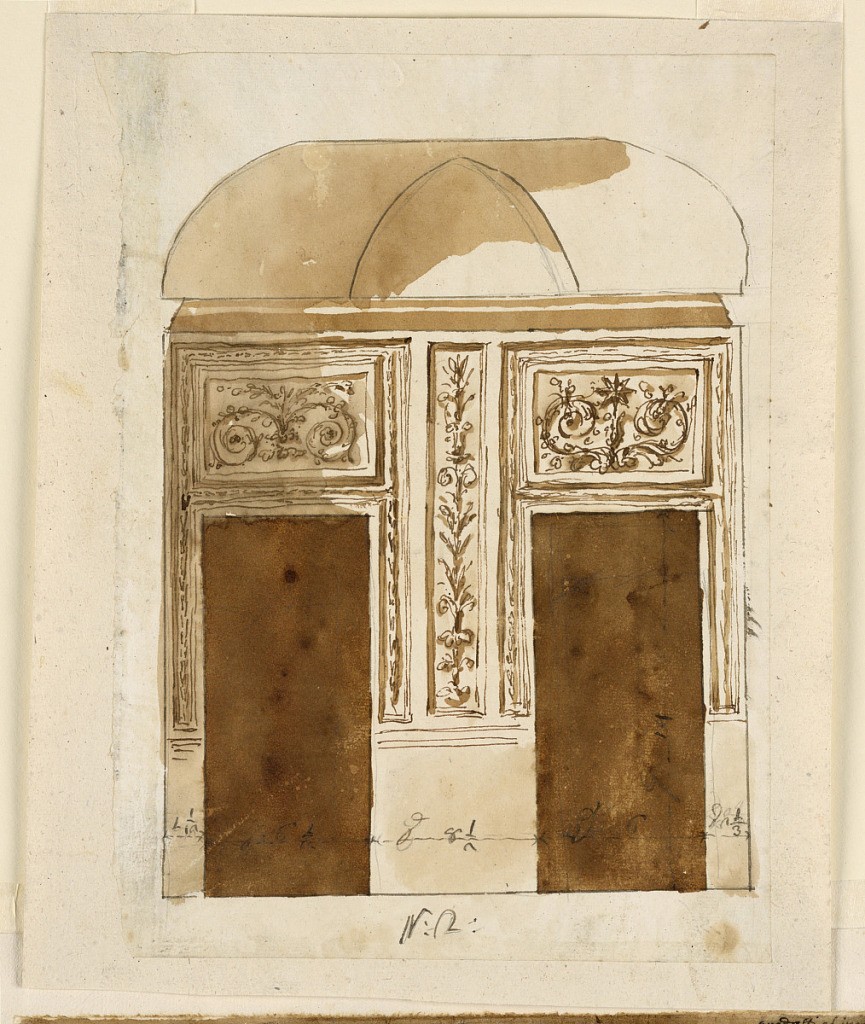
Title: Vestibule wall
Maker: Giuseppe Barberi, Italian, 1746–1809
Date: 1746–1809
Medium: Pen and brown ink, brush and brown wash, graphite on off-white laid paper, lined
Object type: Drawing
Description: Vestibule wall